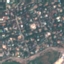
Land use / land cover: Residential